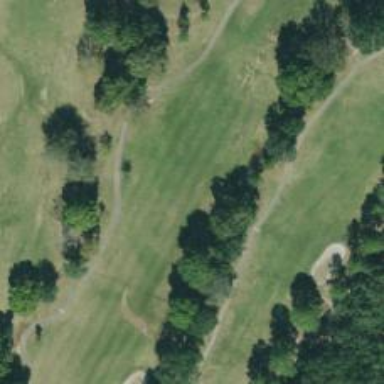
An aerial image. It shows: Golf fairway surrounded by grass.